Field crop: maize
Growth stage: 2
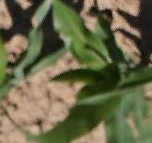
Species: maize